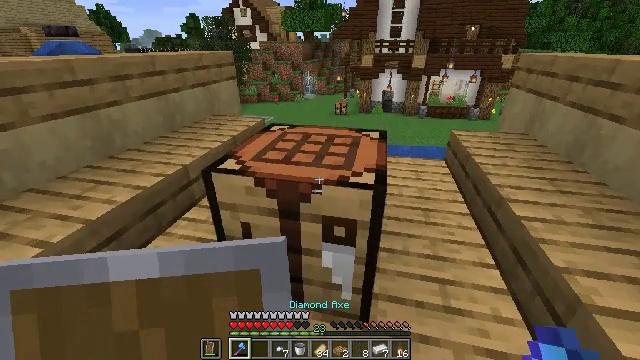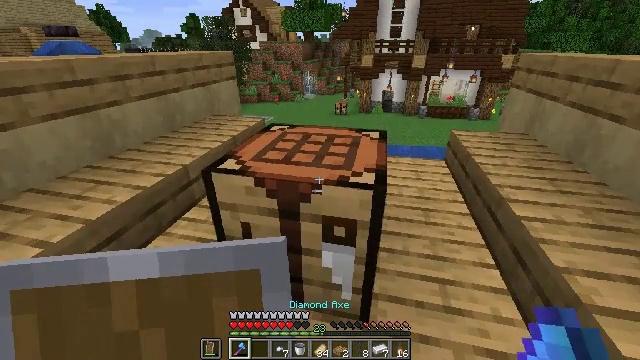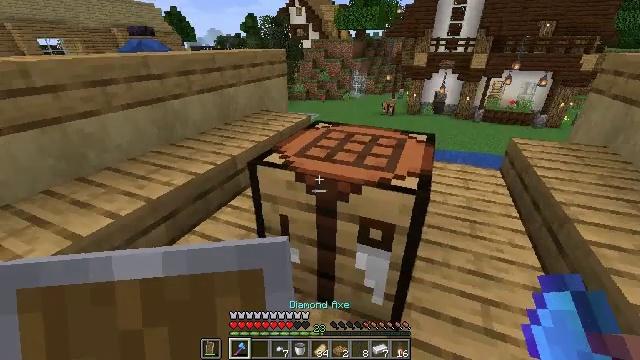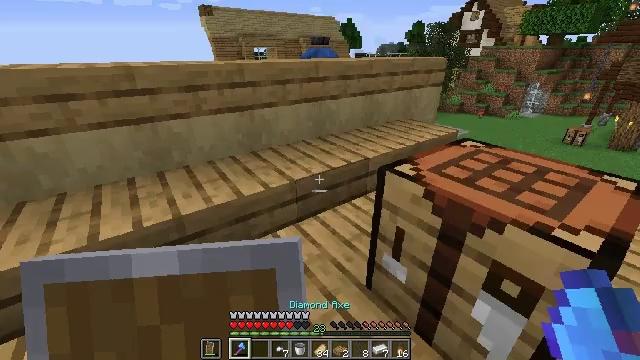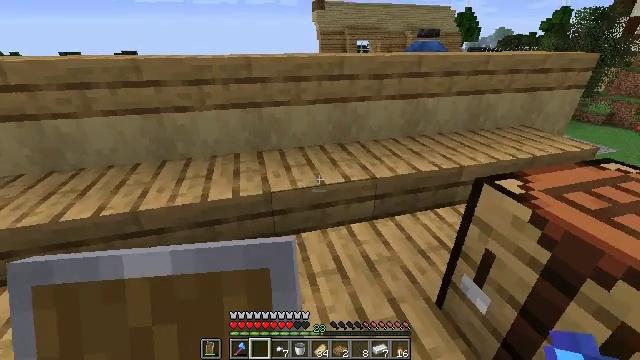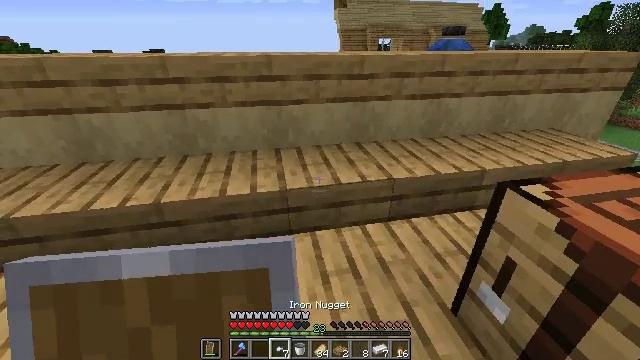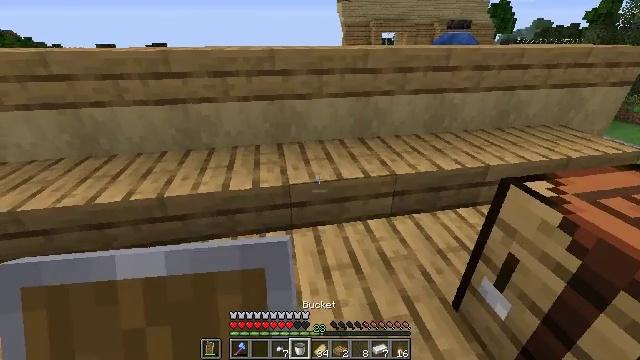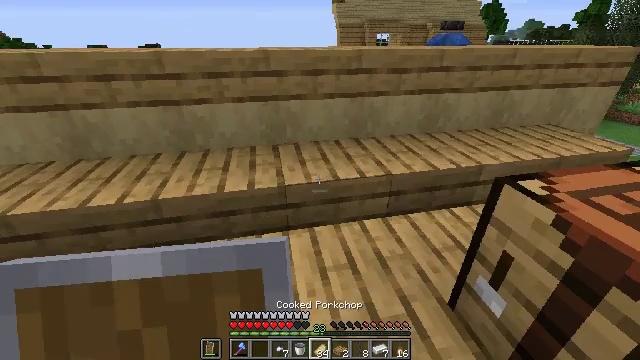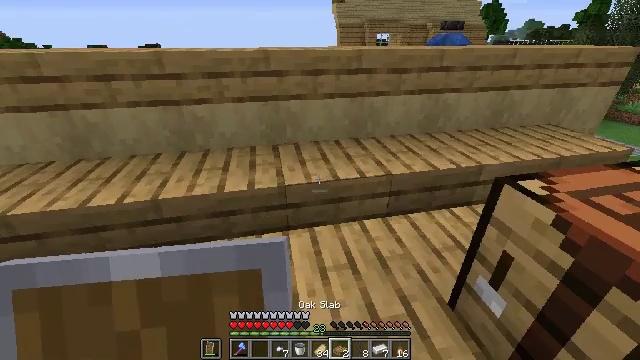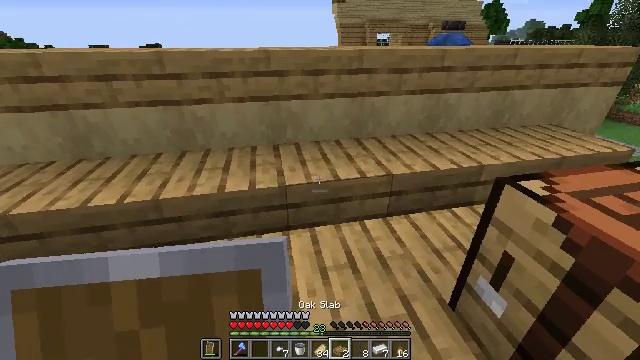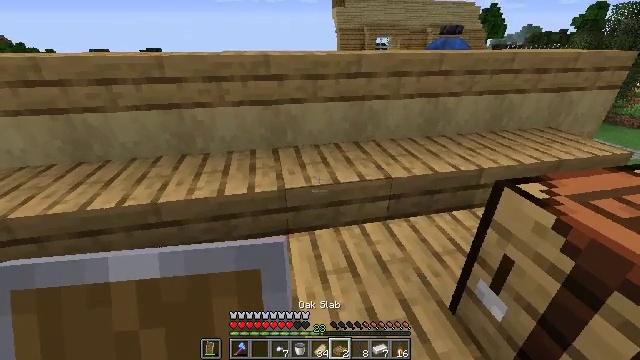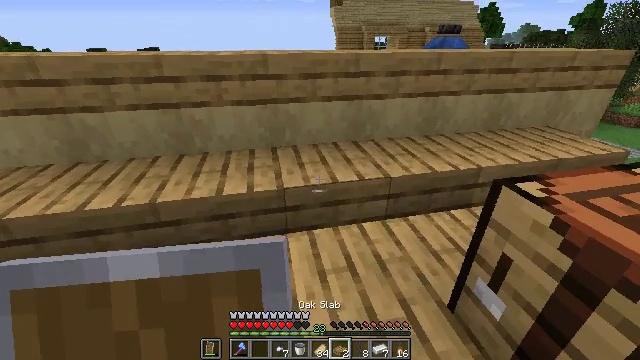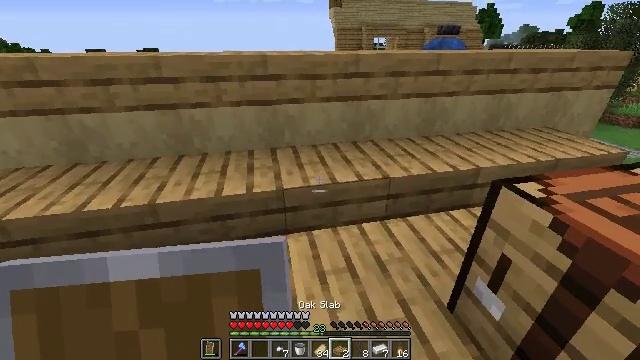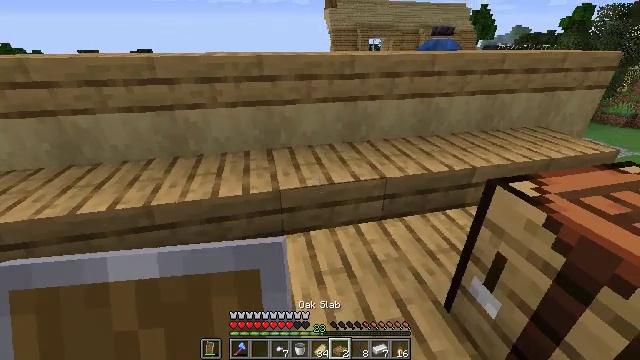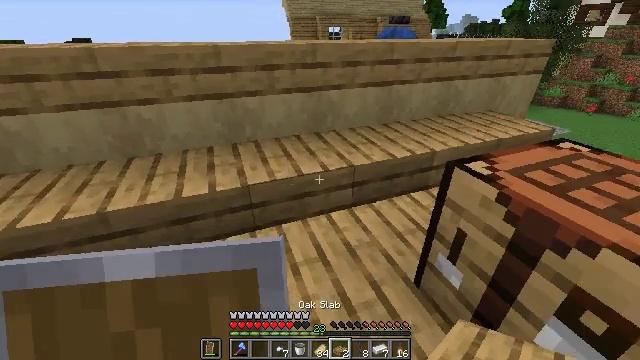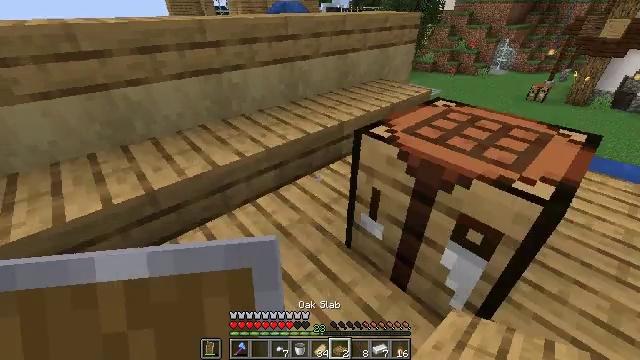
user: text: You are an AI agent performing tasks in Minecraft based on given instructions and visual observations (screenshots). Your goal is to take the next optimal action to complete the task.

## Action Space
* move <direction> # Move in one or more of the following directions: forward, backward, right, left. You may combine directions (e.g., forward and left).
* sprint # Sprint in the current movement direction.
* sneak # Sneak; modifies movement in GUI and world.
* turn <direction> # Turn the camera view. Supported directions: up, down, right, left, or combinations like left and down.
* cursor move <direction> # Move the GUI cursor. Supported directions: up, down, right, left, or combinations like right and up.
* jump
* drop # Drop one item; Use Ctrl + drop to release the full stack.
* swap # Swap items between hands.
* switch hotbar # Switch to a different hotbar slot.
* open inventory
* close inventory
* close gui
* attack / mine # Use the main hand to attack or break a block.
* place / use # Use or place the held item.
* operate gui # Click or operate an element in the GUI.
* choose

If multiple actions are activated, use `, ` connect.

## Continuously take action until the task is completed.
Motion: motion action
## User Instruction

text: Attack the crafting table to break it.
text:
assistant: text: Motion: no_op
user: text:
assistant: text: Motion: turn left
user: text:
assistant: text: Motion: turn left and up
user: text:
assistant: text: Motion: turn left and down
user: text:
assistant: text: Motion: turn left
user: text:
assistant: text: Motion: turn down
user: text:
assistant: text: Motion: turn right
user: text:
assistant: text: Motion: no_op
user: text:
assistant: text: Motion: no_op
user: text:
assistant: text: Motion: no_op
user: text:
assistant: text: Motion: no_op
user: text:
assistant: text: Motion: no_op
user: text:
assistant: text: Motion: no_op
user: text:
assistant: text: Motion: turn right and down
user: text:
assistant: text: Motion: turn right and down
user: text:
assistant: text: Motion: turn right and down
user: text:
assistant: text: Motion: turn right and down
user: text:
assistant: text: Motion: switch to hotbar 1
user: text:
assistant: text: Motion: switch to hotbar 1
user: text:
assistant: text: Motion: attack / mine, switch to hotbar 1
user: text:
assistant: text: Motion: attack / mine
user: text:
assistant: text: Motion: attack / mine
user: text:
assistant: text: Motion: attack / mine
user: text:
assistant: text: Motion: attack / mine
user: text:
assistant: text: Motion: attack / mine
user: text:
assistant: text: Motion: attack / mine
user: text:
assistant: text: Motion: move forward, attack / mine
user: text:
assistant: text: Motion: move forward, attack / mine
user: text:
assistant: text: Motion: move forward, attack / mine
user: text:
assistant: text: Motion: attack / mine